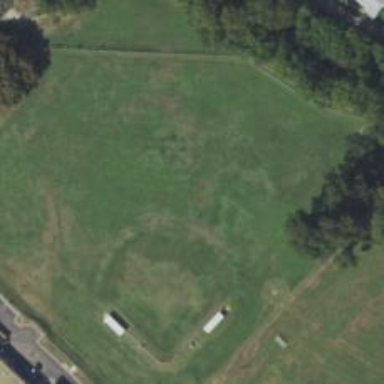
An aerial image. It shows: Baseball pitch for leisure land.